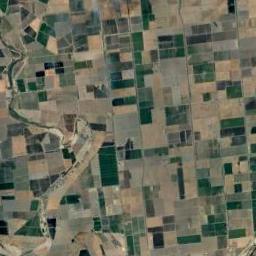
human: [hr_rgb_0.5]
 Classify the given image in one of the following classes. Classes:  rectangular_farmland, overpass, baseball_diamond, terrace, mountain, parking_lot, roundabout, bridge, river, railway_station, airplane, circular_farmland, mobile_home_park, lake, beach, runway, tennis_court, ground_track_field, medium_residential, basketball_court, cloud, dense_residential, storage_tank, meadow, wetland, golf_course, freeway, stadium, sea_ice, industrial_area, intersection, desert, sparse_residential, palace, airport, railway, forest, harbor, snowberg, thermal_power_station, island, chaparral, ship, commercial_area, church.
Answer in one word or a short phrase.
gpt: rectangular_farmland